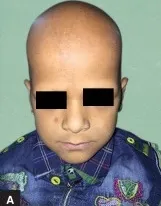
Extraoral examination findings revealed. Alopecia.
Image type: medical_photograph (other_medical_photograph)